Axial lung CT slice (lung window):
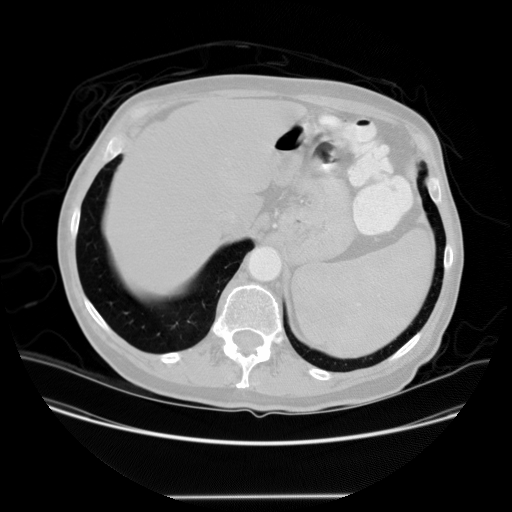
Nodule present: no